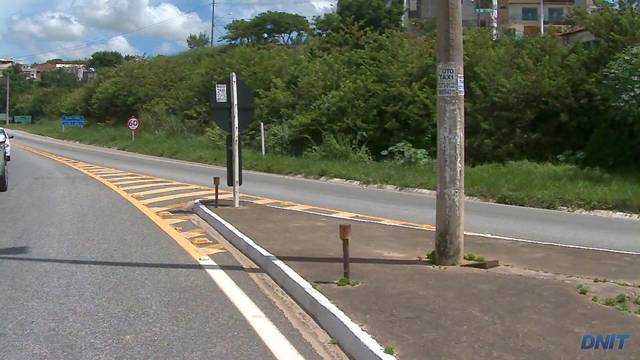
Region: Brazil
Coordinates: -18.836, -41.964